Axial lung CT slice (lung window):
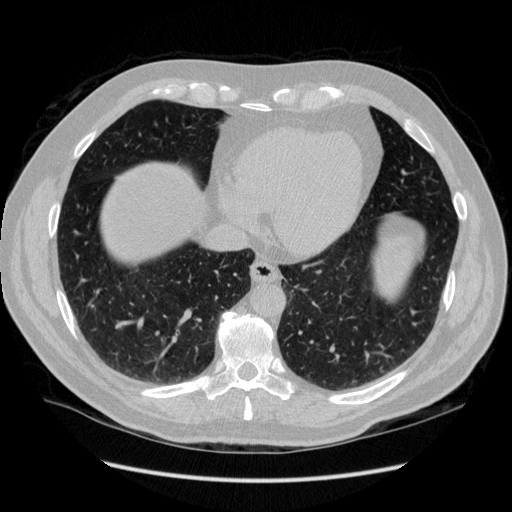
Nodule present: no